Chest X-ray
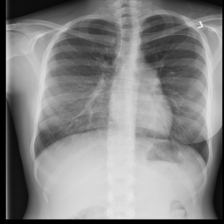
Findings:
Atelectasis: negative
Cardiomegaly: negative
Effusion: negative
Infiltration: negative
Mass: negative
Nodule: negative
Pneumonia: negative
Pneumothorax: negative
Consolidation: negative
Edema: negative
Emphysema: negative
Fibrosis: negative
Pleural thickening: negative
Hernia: negative